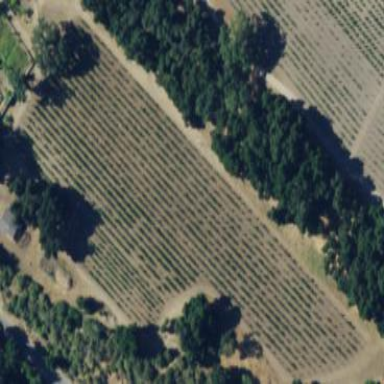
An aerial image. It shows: Vineyard where grapes are grown.